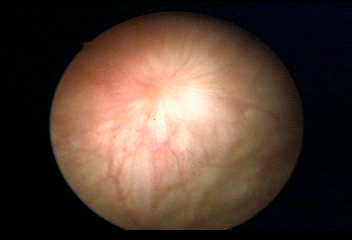
Modality: WLC
Class: Anatomical landmarks
Subclass: ResectionScar
Bladder cancer association: No
Annotated structures: Resection scar